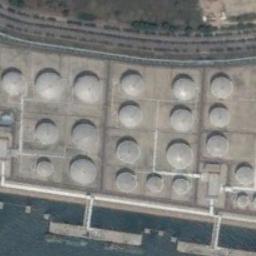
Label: storage_tank